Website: lowes
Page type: customer-info-address
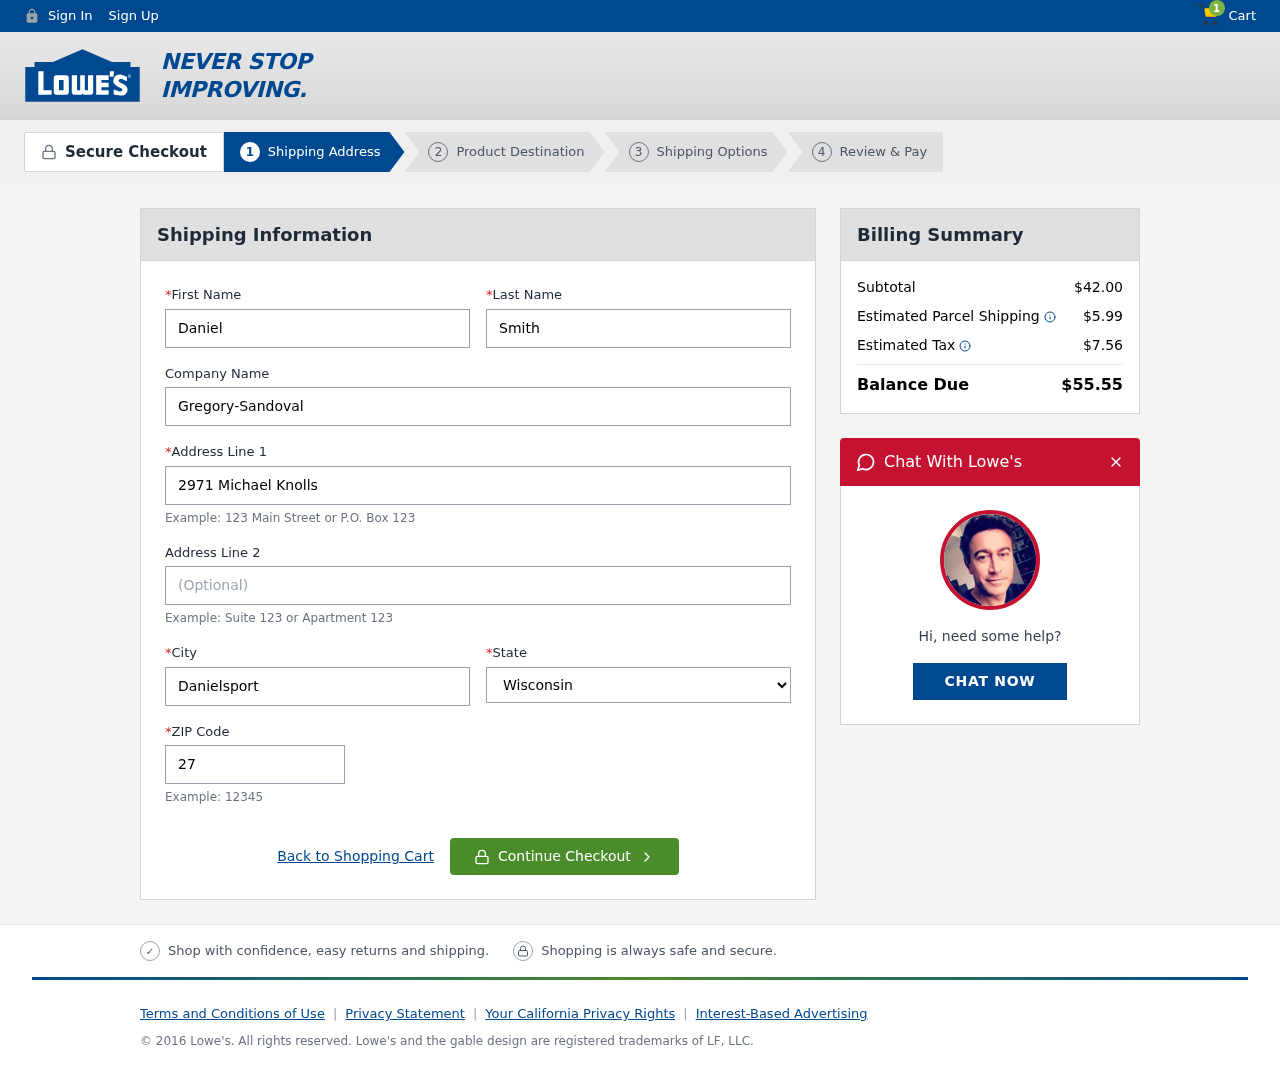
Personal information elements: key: PII_CITY
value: Danielsport
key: PII_COMPANY
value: Gregory-Sandoval
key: PII_FIRSTNAME
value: Daniel
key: PII_LASTNAME
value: Smith
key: PII_POSTCODE
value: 27279
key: PII_STATE
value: Wisconsin
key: PII_STREET
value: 2971 Michael Knolls
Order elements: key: ORDER_NUM_ITEMS
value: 1
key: ORDER_SUBTOTAL
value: $42.00
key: ORDER_SHIPPING_COST
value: $5.99
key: ORDER_TAX
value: $7.56
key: ORDER_TOTAL
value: $55.55